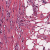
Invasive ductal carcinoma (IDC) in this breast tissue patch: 1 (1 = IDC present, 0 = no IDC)